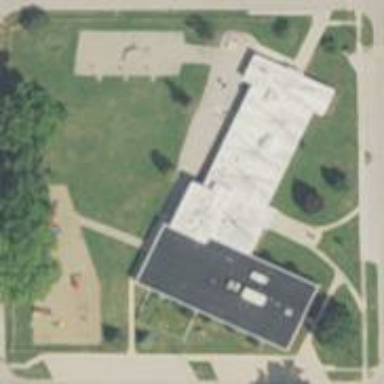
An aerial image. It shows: School.